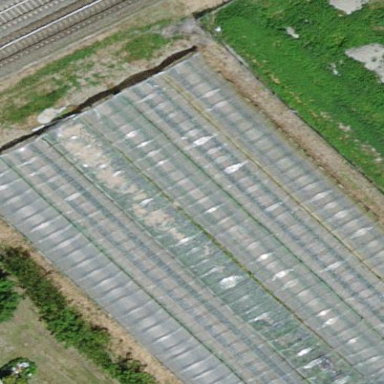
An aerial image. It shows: Greenhouse.